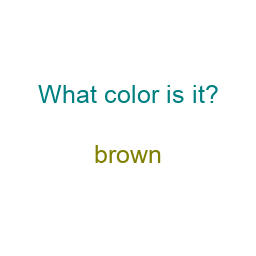
Color: olive
Color name shown: brown
Background color: white
Question text color: teal